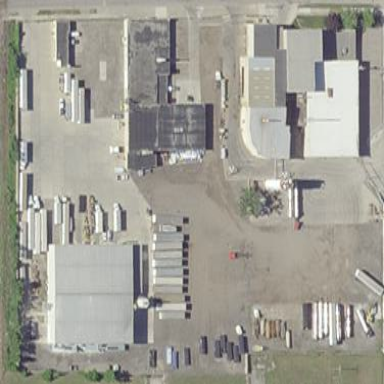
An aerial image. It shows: Industrial area dedicated to waste handling.